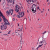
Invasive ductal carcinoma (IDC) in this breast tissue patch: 0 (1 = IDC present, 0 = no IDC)